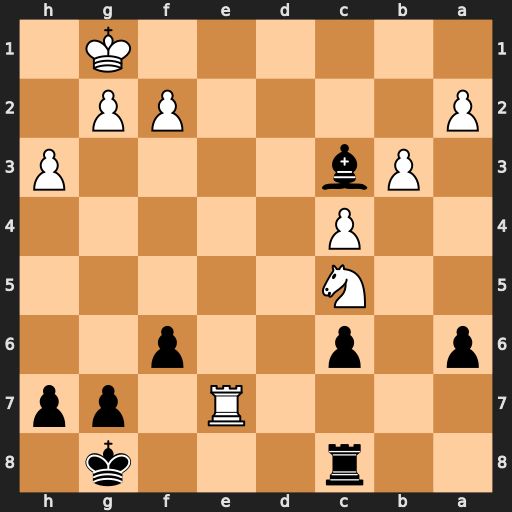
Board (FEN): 2r3k1/4R1pp/p1p2p2/2N5/2P5/1Pb4P/P4PP1/6K1
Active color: b
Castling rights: -
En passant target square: -
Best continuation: Bb4 Ra7 Bxc5